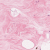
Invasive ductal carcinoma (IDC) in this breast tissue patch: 0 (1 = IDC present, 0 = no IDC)